Question: I am trying to create a ranking for each product grouping in the product table (Product, Model, Product subcategory, Category).
I was unsuccessful with the rank by category.

I am trying to understand why the same formula pattern doesn't work for only the category.
'''
Rank by Category =
RANKX(
ALLSELECTED('Product'[Category]),
[Amount]
)
Amount =
SUMX(
Sales,
Sales[Sales Amount]
)
'''
Any input would be appreciated.
<URL>
Thanks,
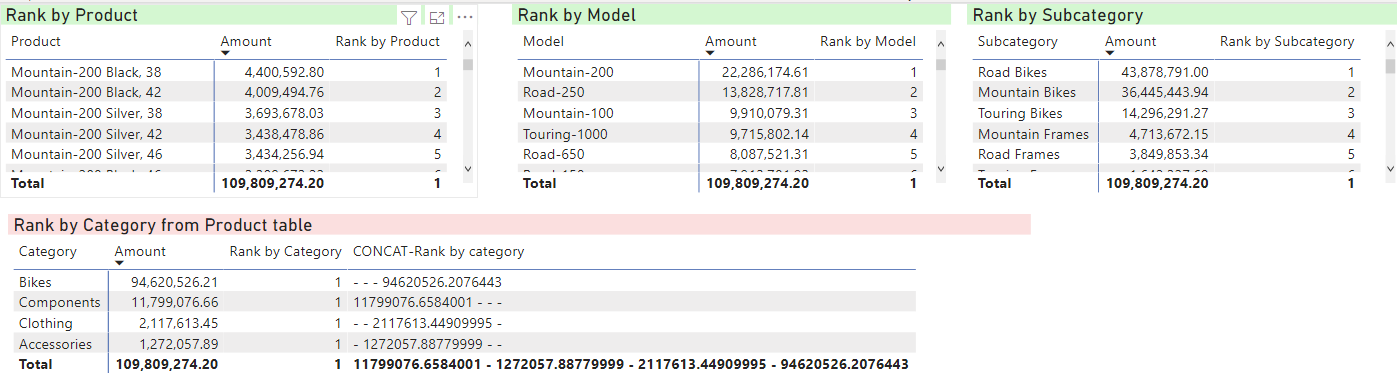
Answer: This one is a little tricky; You get different output because your rank "Rank by Category" by two-column instead of one (as in rest of your example). The second column which is involved in your calculation is this one you are using to sort 'Product'[Category]; Change this to the default and you get a "correct" rank.